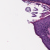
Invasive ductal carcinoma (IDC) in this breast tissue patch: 0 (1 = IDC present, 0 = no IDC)